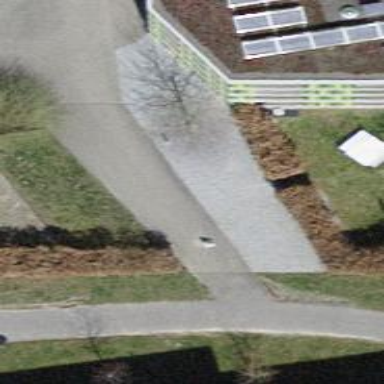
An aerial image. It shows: Block barrier.